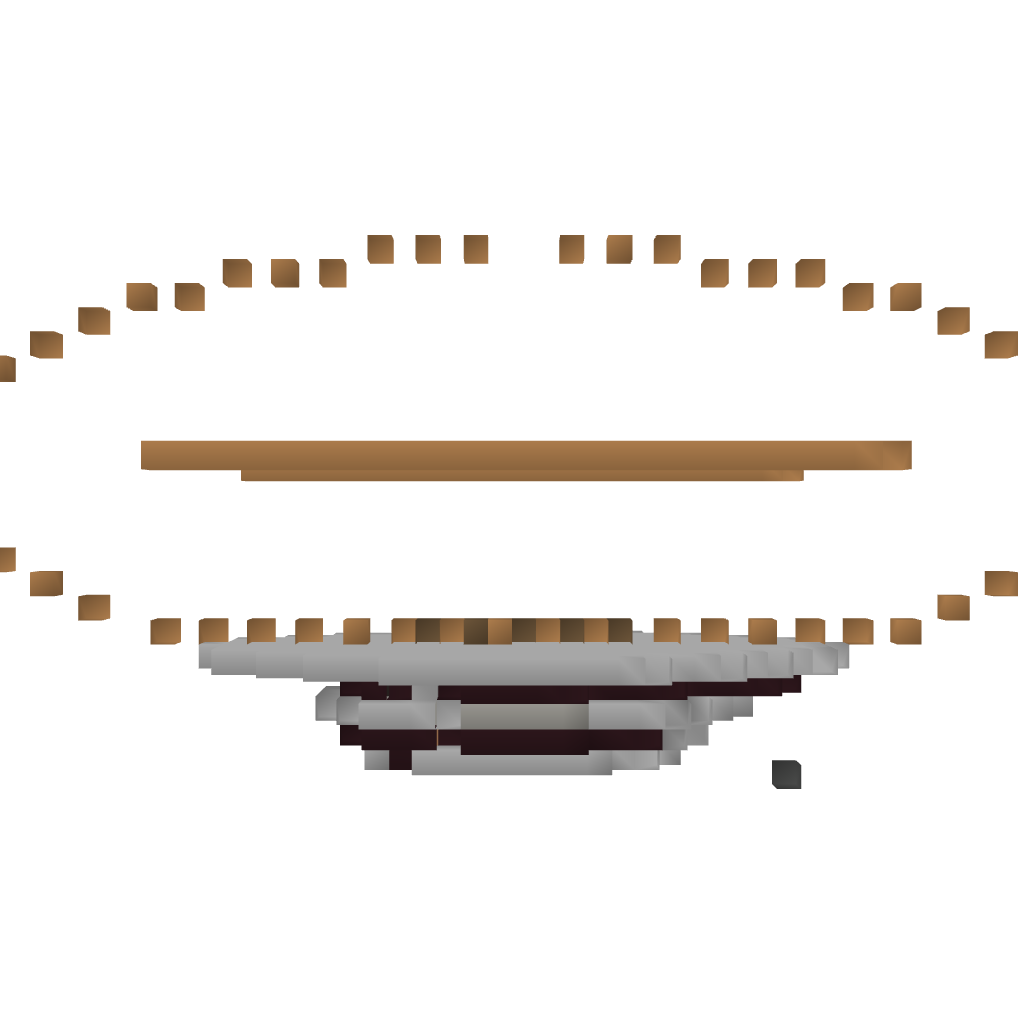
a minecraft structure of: The Simpsons - Duff Zeppelin